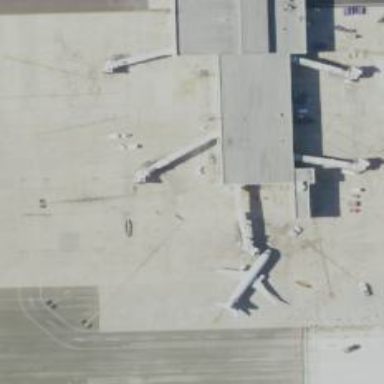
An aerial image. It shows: Airport gate.